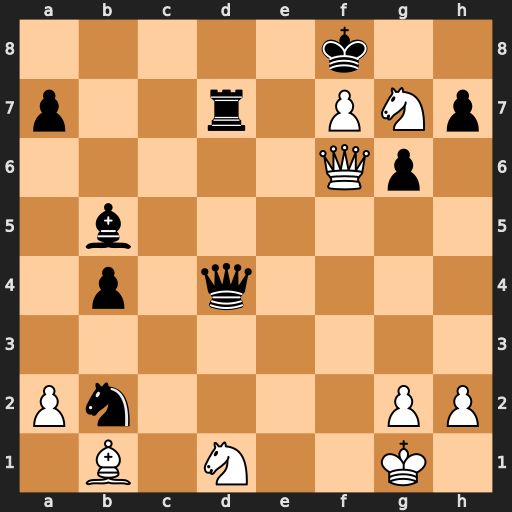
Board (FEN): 5k2/p2r1PNp/5Qp1/1b6/1p1q4/8/Pn4PP/1B1N2K1
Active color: w
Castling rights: -
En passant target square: -
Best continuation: Qxd4 Rxd4 Ne6+ Kxf7 Nxd4